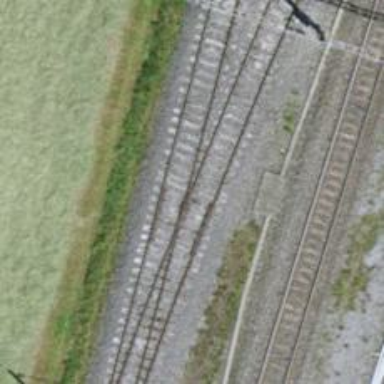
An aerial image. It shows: Single track railway spur with electrification through contact line.